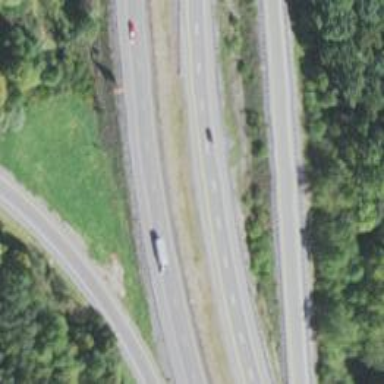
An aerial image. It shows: Motorway.